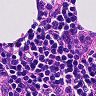
Metastatic tissue present: no